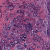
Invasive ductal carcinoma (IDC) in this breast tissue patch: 1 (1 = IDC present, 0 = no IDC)